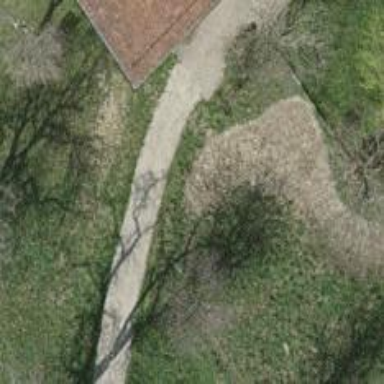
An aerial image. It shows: Path.